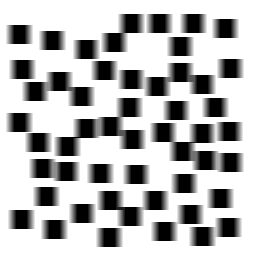
Squares: 52
Triangles: 0
Stars: 0
Total shapes: 52